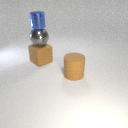
large brown rubber cylinder in front of large brown rubber cube